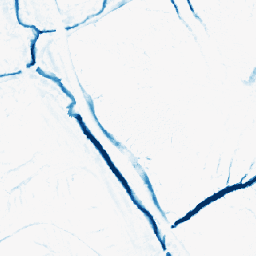
Category: morphological
Decomposition family: morphological
Decomposition parameters: operation: closing
size: 5
Upsampling method: nearest
Upsampling parameters: scale: 4
Upsampling scale: 4